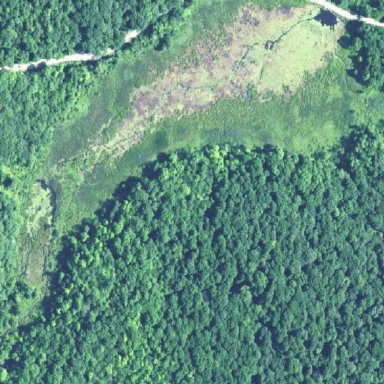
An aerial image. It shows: Marshy wetland area.